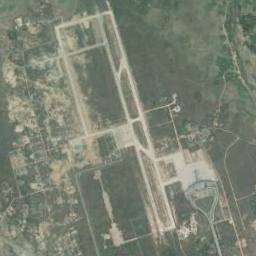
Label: airport